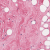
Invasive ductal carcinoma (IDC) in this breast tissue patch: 0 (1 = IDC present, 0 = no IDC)